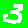
Digit: 3